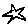
Label: star